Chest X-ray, AP view. Patient: 22 years old, sex M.
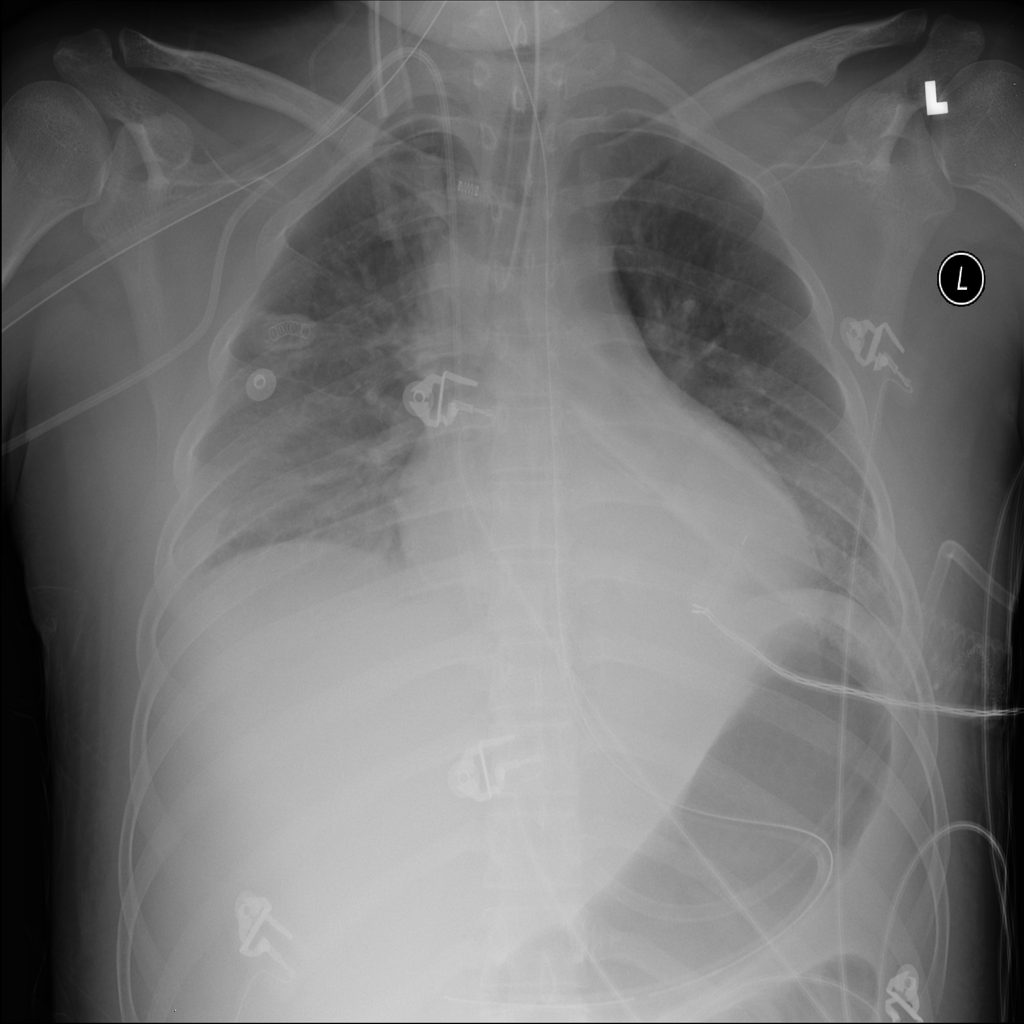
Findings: No Finding